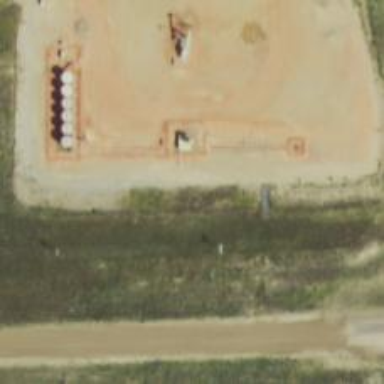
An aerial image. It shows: Storage tank that is man-made.